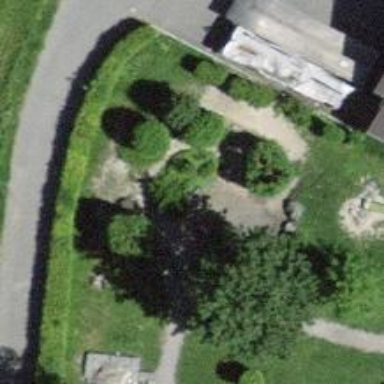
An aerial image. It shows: Unpaved path.